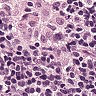
Metastatic tissue present: no